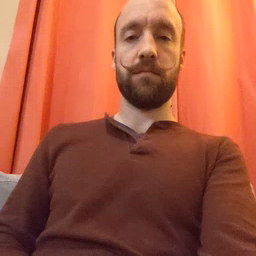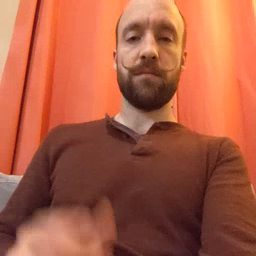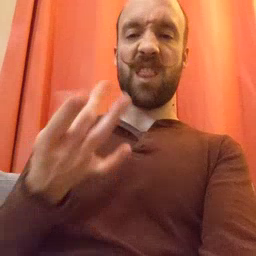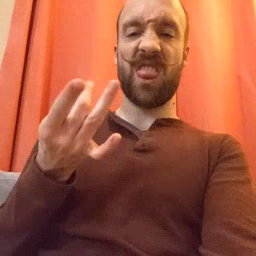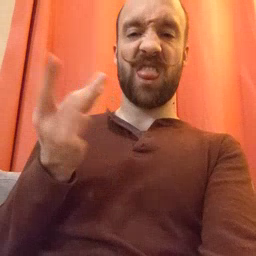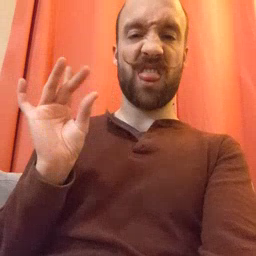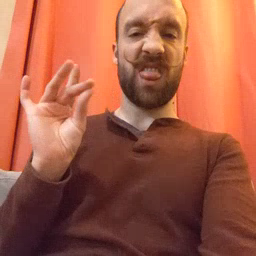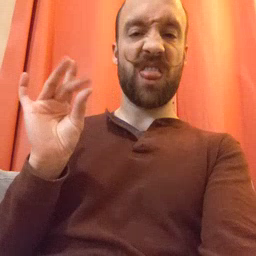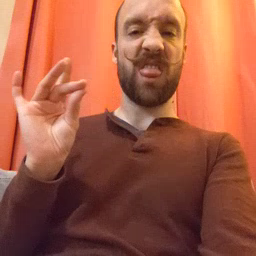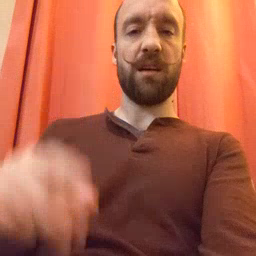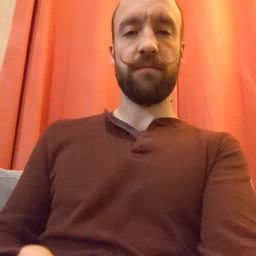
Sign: sticky